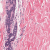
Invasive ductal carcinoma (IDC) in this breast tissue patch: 0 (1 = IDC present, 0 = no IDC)